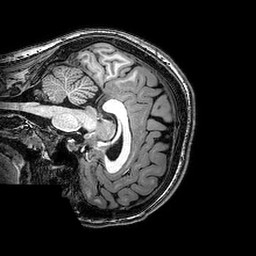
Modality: T1w
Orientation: sagittal
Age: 22
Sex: female
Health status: healthy
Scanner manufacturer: philips
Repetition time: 0.008135 s
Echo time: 0.00373 s